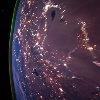
Label: land